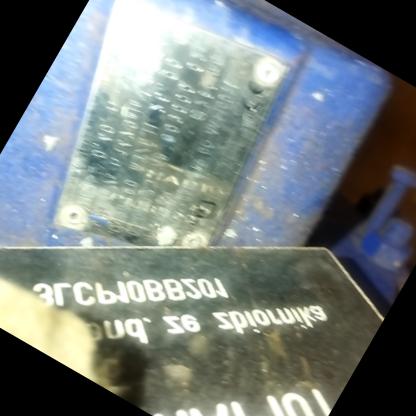
Klasa: tabliczka-znamionowa